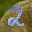
Label: 2